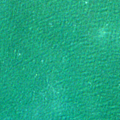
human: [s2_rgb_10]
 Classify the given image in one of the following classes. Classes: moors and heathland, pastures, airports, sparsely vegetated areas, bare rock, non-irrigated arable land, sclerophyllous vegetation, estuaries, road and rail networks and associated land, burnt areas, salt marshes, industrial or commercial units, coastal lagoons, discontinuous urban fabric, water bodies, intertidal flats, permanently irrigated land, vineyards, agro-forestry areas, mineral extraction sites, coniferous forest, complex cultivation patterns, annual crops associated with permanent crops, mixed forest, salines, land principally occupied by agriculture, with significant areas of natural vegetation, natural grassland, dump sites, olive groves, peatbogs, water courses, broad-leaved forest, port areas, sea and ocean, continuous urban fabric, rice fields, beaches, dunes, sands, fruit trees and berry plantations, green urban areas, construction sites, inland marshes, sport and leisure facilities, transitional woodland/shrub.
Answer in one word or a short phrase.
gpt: sea and ocean